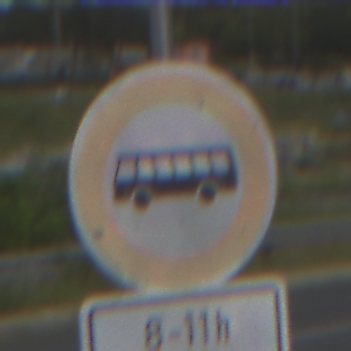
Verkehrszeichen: VerbotKraftomnibusse
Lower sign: ZeitangabenOhneBeschraenkungAufWochentage2
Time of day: MorningAfternoon
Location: Outdoor (Suburban)
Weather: PartlyCloudy
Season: NotSpecified
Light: Natural